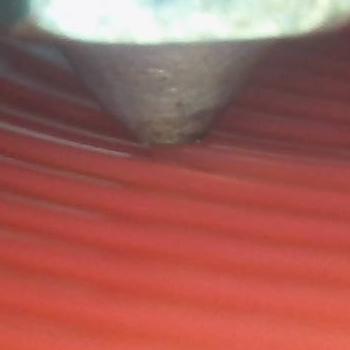
Flow rate: 200%